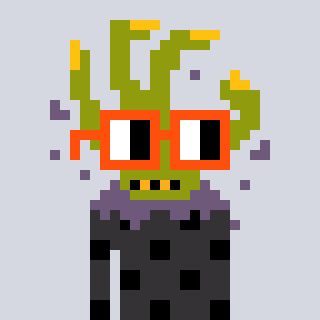
a pixel art character with square orange glasses, a zombie-hand-shaped head and a grayscale-colored body on a cool background